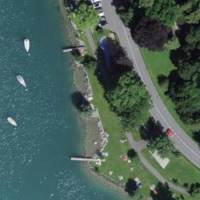
EUNIS habitat code: 53
Species observed at this site:
Chroicocephalus ridibundus
Corvus corone
Podiceps cristatus
Larus michahellis
Cygnus olor
Fulica atra
Anas platyrhynchos
Mergus merganser
Aythya ferina
Aythya fuligula
Motacilla alba